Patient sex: F
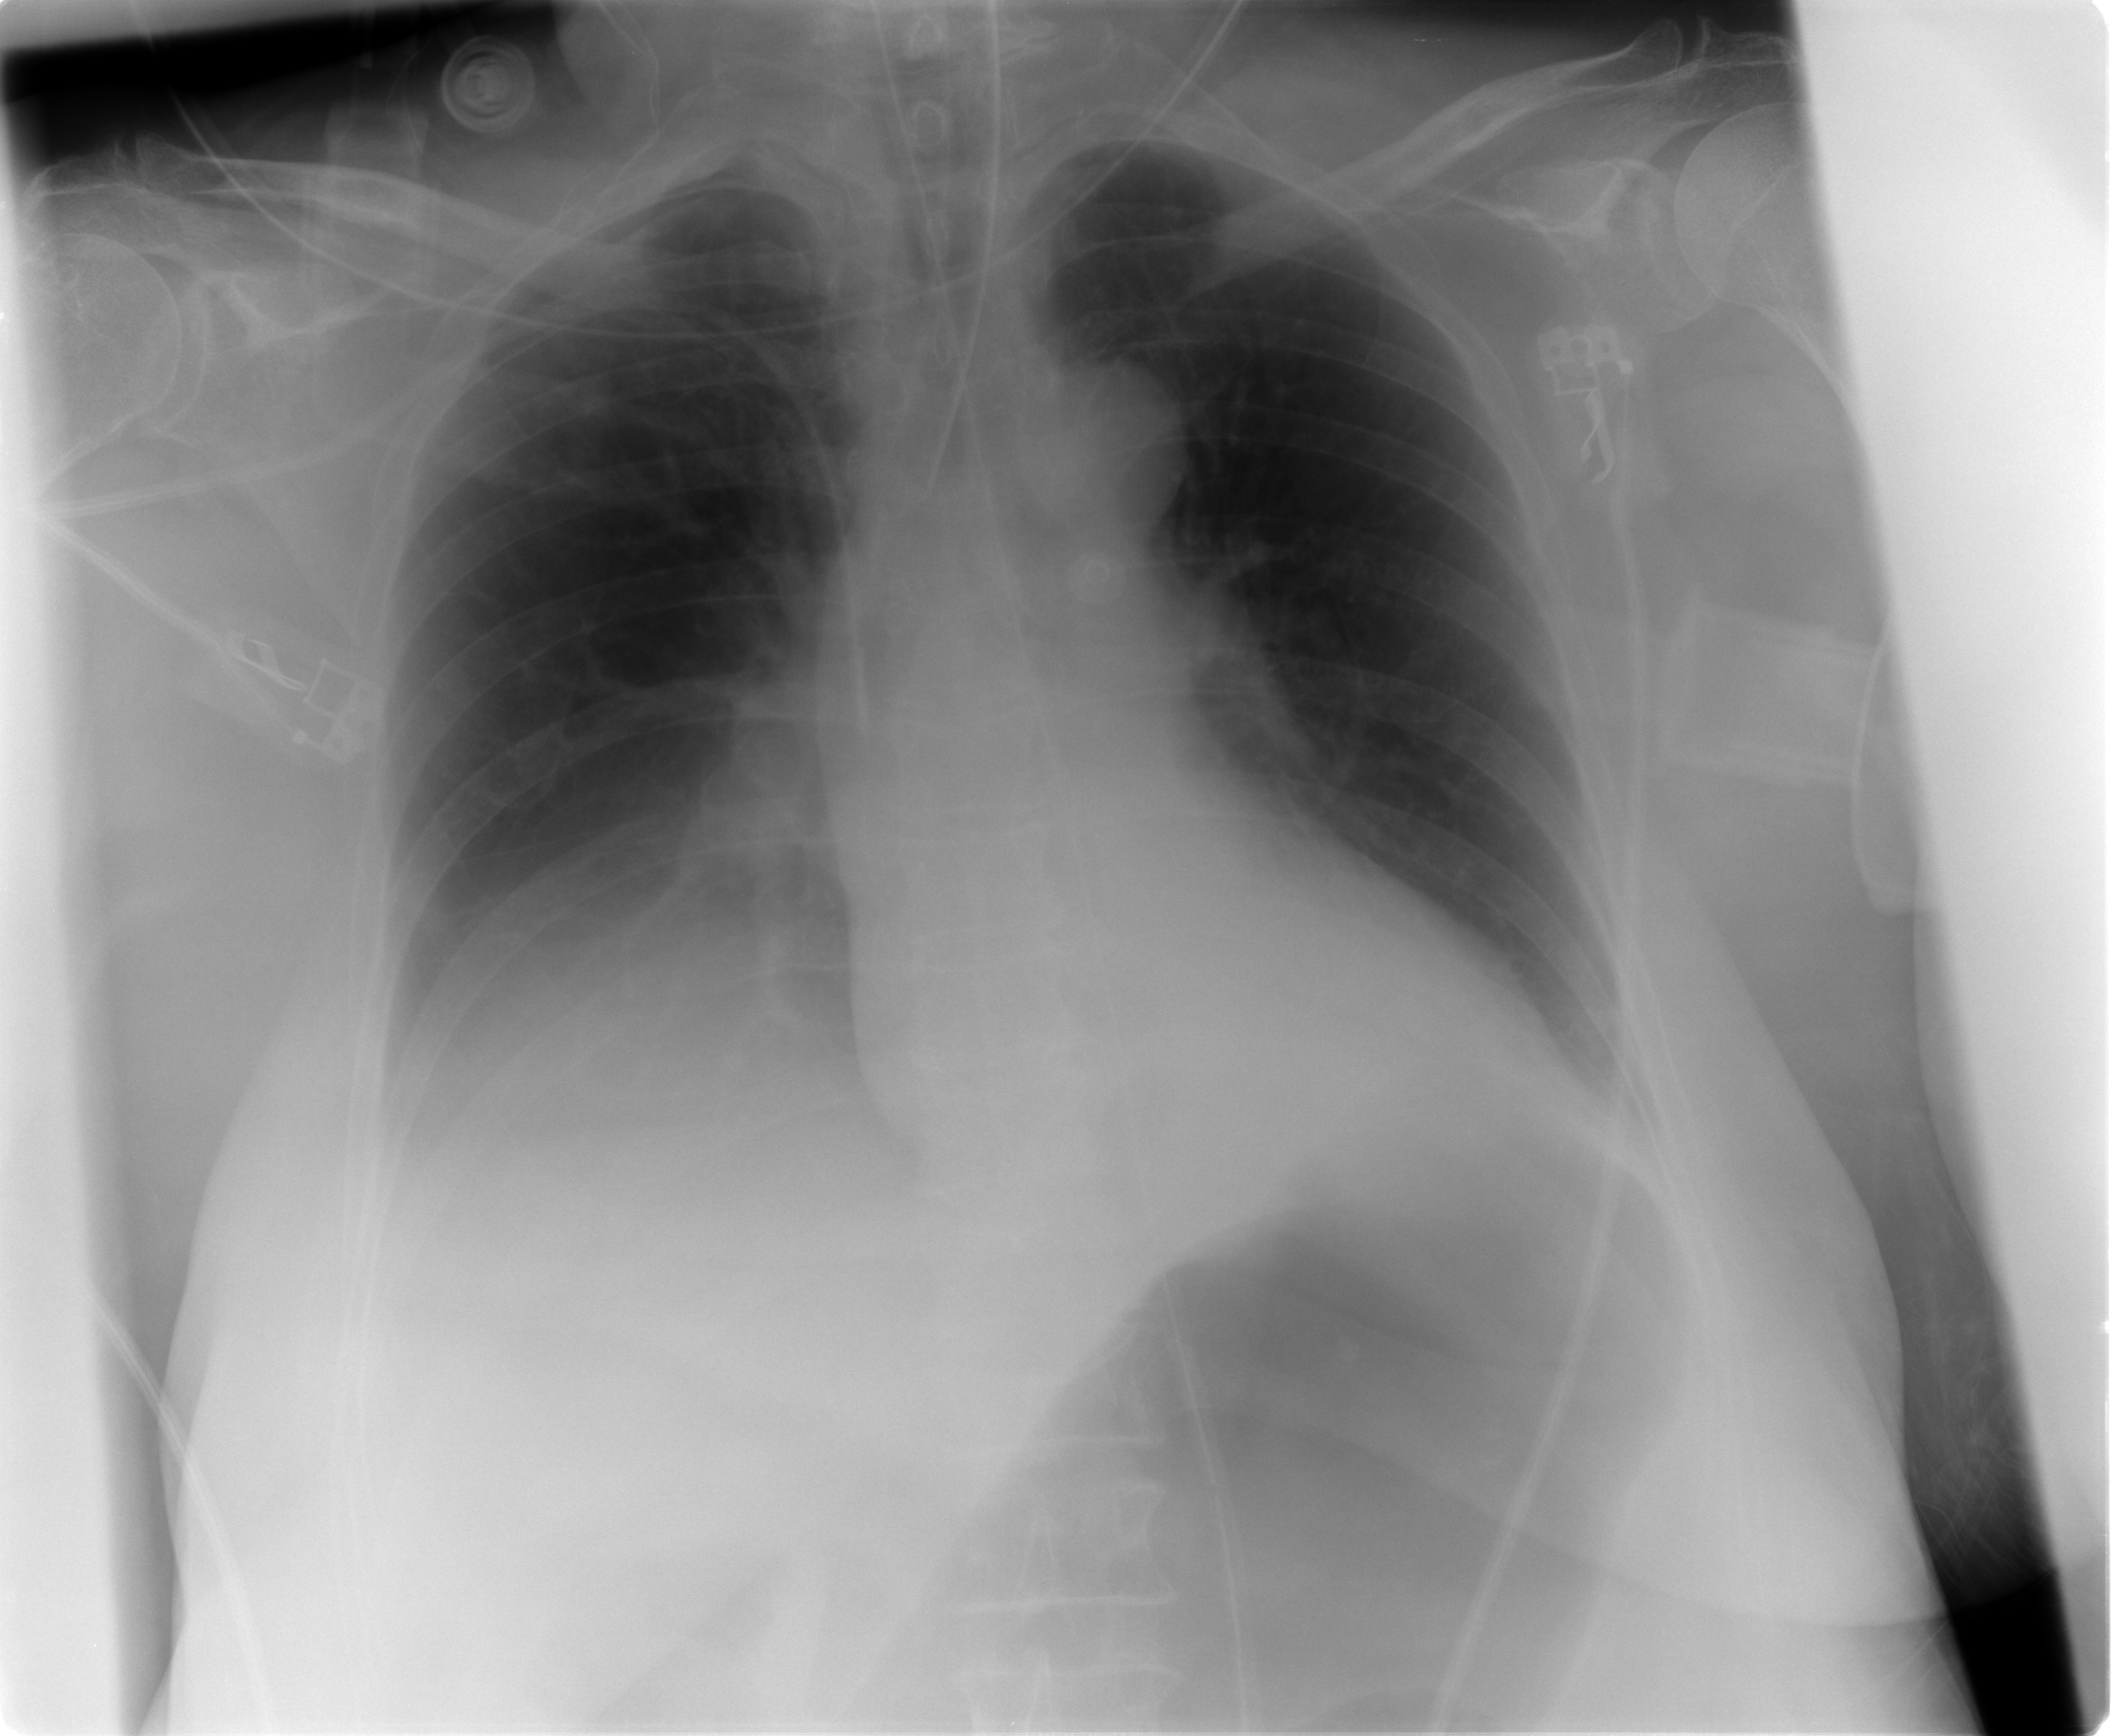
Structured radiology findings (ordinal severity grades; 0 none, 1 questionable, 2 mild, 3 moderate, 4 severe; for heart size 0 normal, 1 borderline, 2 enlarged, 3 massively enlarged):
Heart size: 1
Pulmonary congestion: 1
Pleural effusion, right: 1
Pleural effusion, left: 0
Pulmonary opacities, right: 0
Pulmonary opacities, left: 0
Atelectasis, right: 1
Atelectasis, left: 1